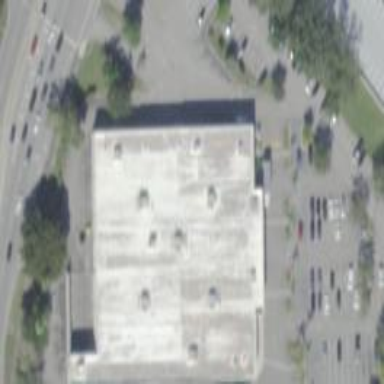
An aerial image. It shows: Building.